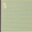
Piece: xx